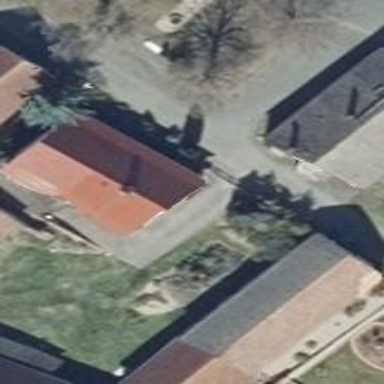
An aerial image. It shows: Building with gabled roof. The roof orientation is along the building.